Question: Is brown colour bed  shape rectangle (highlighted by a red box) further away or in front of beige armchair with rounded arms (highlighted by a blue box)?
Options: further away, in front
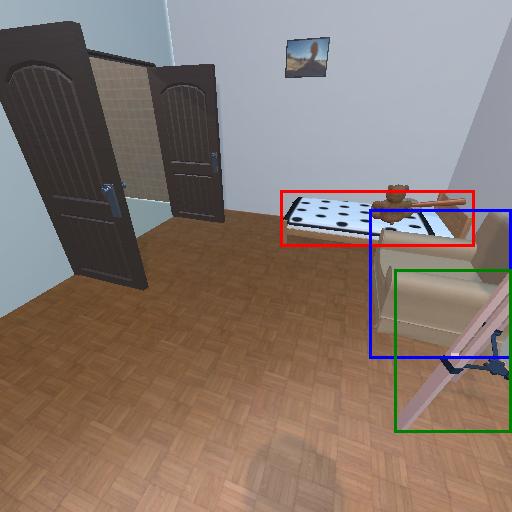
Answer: further away